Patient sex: M
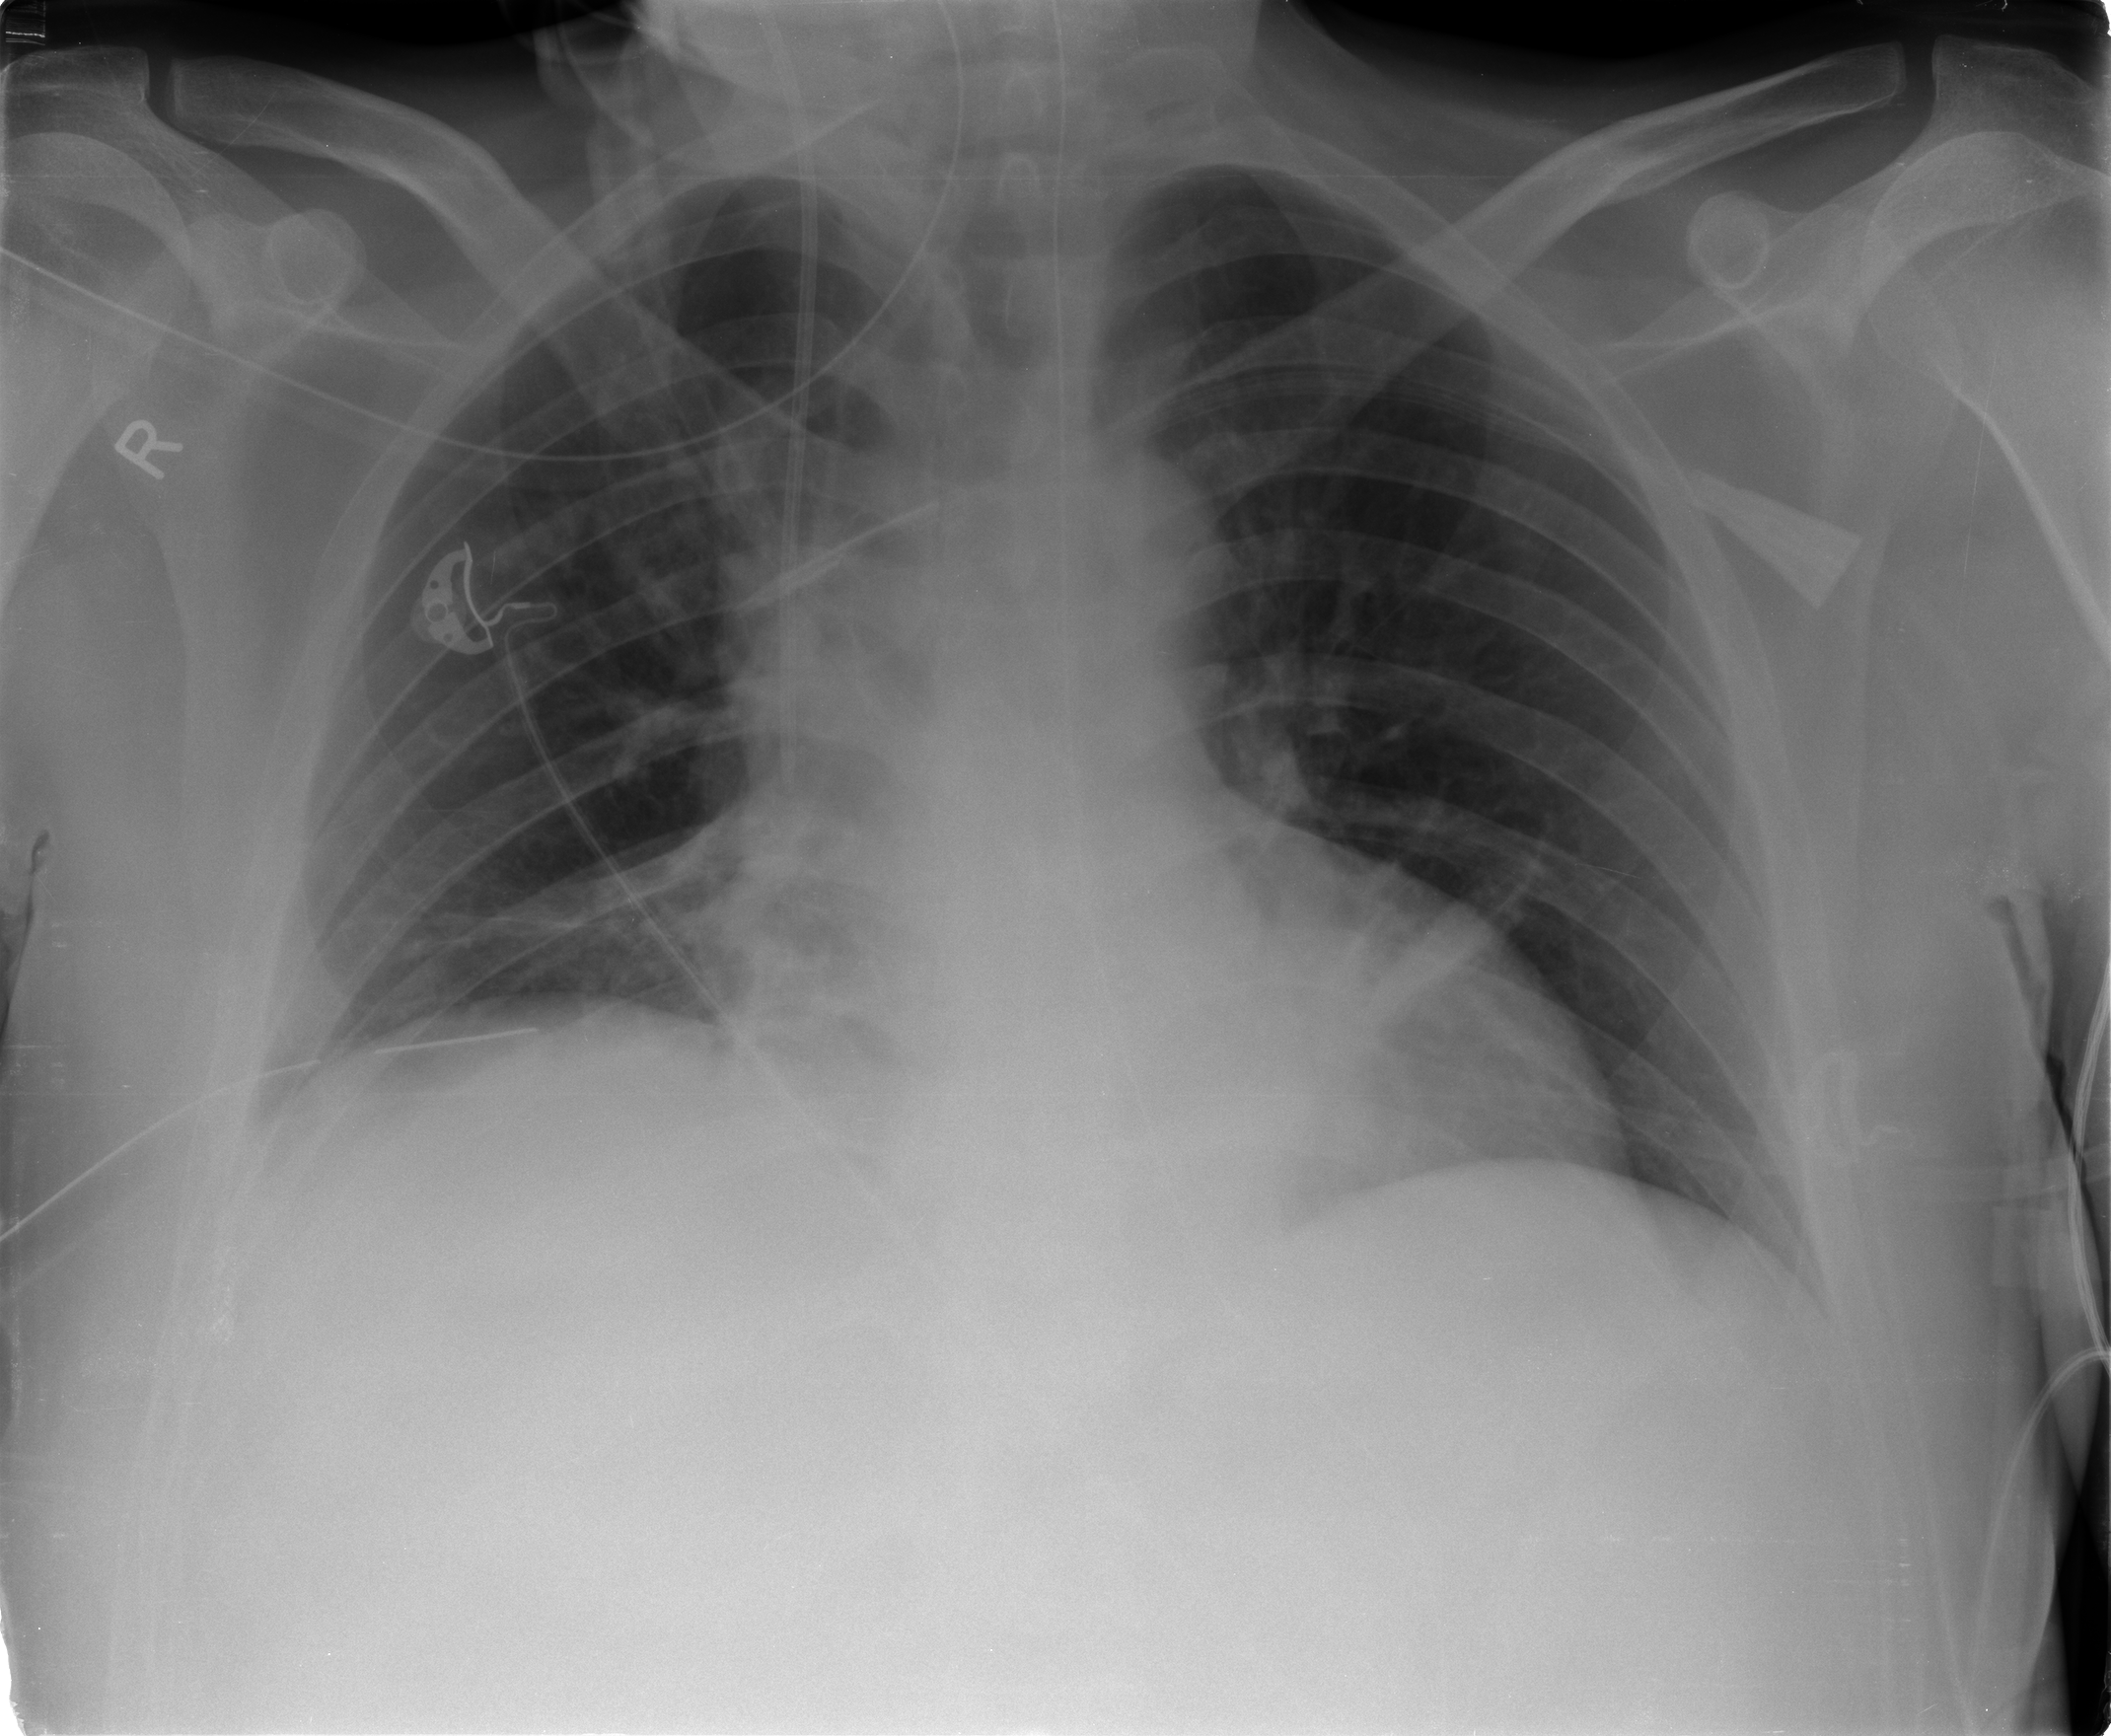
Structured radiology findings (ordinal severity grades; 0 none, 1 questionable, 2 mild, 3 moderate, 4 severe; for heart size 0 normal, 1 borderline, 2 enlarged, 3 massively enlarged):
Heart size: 2
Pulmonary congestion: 0
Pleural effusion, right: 2
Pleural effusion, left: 0
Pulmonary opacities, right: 0
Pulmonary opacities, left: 0
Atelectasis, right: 2
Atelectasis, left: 2